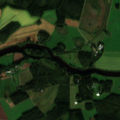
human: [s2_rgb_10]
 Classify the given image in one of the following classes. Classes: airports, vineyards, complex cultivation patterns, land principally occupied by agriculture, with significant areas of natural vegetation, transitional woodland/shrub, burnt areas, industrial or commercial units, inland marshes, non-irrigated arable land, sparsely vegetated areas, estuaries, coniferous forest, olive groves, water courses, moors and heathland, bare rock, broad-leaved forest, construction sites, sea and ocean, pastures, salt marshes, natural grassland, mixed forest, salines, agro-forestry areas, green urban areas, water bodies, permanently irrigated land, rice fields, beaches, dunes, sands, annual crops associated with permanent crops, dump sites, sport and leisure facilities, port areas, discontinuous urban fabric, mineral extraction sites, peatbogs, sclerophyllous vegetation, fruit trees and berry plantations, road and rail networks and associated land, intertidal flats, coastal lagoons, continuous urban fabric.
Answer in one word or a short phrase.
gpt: non-irrigated arable land, land principally occupied by agriculture, with significant areas of natural vegetation, coniferous forest, mixed forest